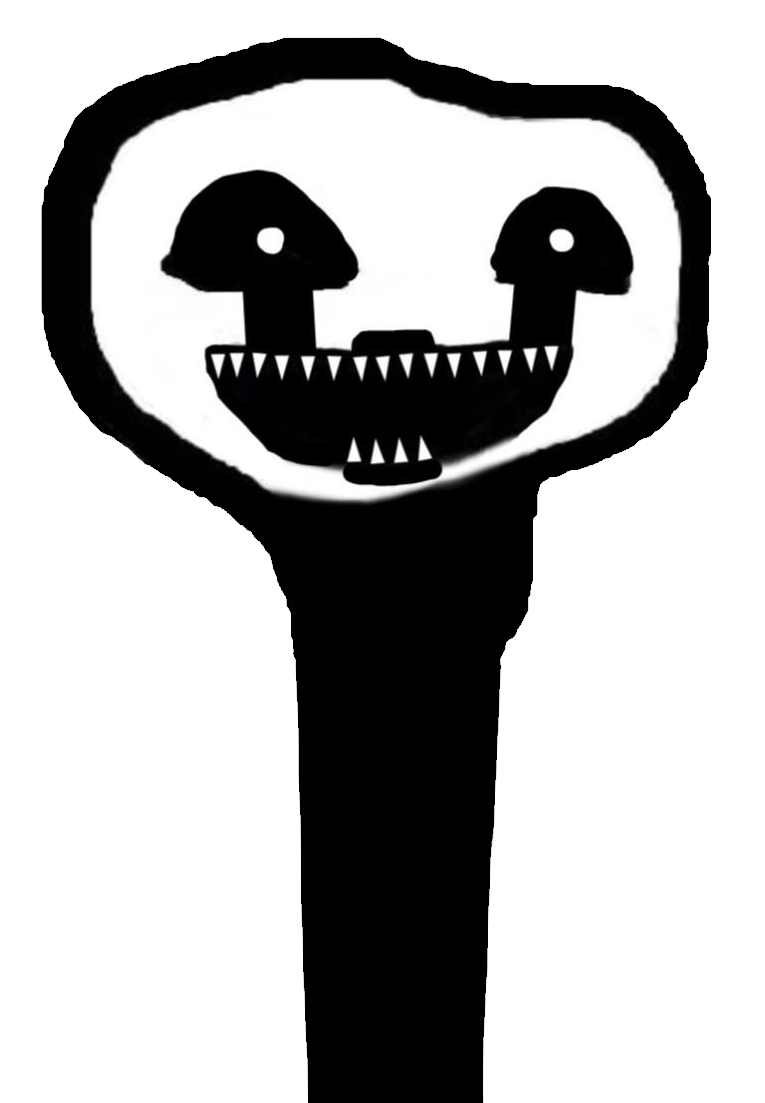
Label: 5_Brainlet